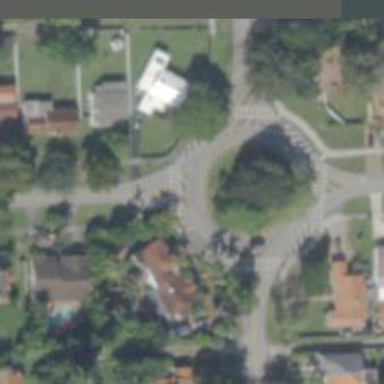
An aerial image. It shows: Residential road that intersects with roundabout.